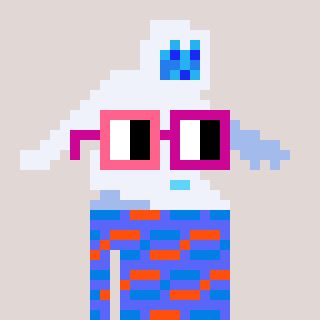
a pixel art character with square pink and red glasses, a yeti-shaped head and a purple-colored body on a warm background